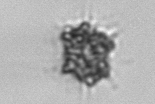
Label: Dictyocha